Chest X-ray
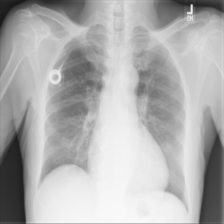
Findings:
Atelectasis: negative
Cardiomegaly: negative
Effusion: negative
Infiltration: negative
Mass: negative
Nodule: negative
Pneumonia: negative
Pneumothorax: negative
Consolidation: negative
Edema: negative
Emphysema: negative
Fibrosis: negative
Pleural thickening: negative
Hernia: negative